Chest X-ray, PA view. Patient: 66 years old, sex F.
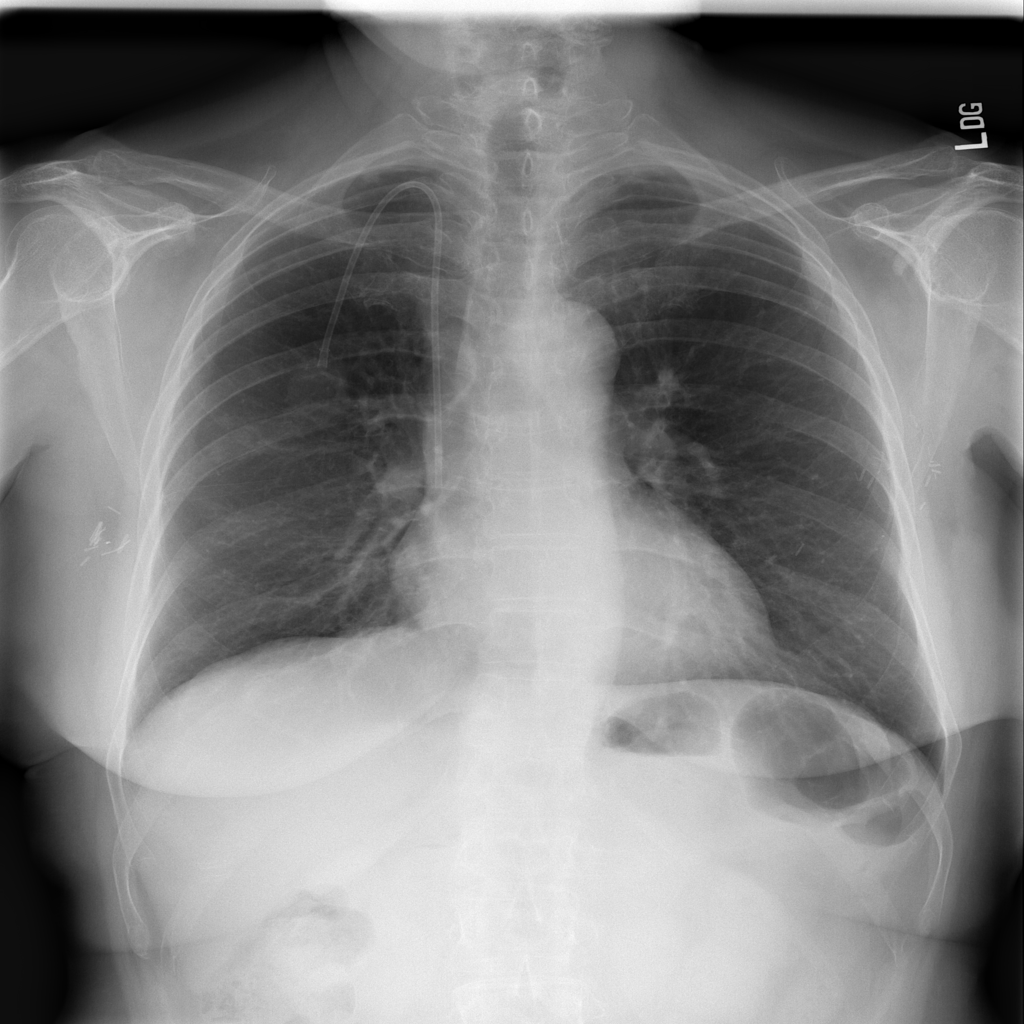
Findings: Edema